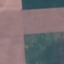
Label: AnnualCrop